Question: On <URL>, the menu has the following structure:
'''
<ul>
<li class="page_item page-item-2 current_page_item">
<a href="index.html">Home</a>
</li>
<li class="page_item page-item-7">
<a href="features/index.html">Features</a>
</li>
<li class="page_item page-item-18">
<a href="news-reviews/index.html">News &amp; Reviews</a>
</li>
<li class="page_item page-item-20">
<a href="contact/index.html">Contact</a>
</li>
</ul>
'''
The 'current_page_item' class changes the background of the currently selected menu item to black via the following rule:
'''
.mainnav li.current_page_item a {
background: url("images/bg_nav_hover.png") no-repeat scroll right center transparent;
}
'''
This works for the Home menu item, but for all others a small gap is left on the left-hand side of the selected menu item, highlighted by the yellow circle in the image below

I can't seem to figure out why this problem occurs for all menu items except Home.
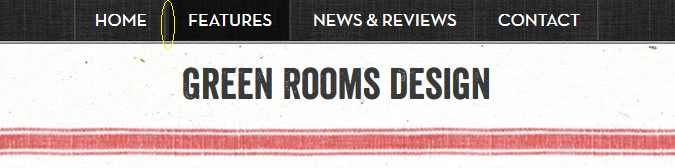
Answer: Your '<li>' tags are 'display: inline-block;' and there are spaces between the tags.
Because your '<li>' tags are 'inline-block', they respect whitespace in the HTML, just like 'inline' elements and text.
In the end, the background image covering the background of the element correctly. Your best option to get rid of the spacing is to remove all whitespace between '</li>' and the next '<li>' tags.
As mentioned by @ajp15243 below, you can omit the closing tag, or use some wacky tricks to get the HTML to swallow up the whitespace.